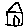
Label: house